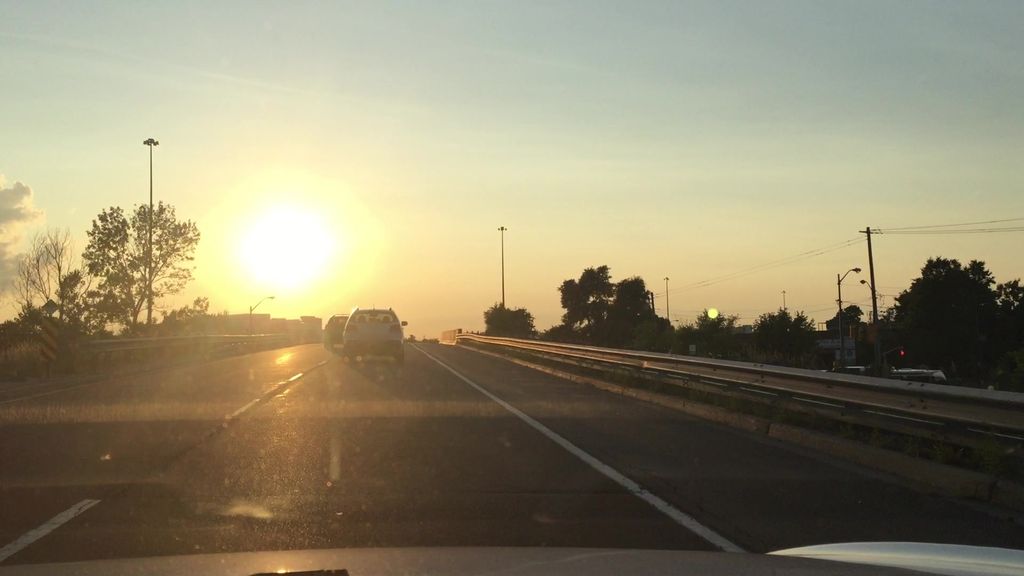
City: toronto